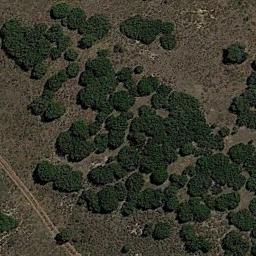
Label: chaparral